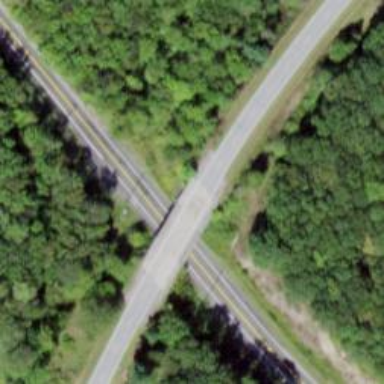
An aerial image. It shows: Viaduct bridge on tertiary road.